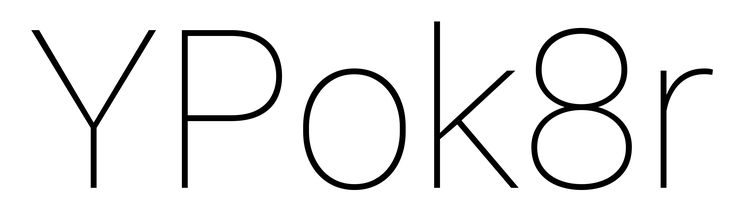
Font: Roboto_Thin